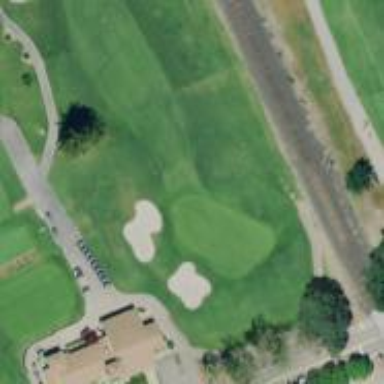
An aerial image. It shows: View of golf hole.